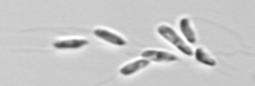
Label: Dinobryon